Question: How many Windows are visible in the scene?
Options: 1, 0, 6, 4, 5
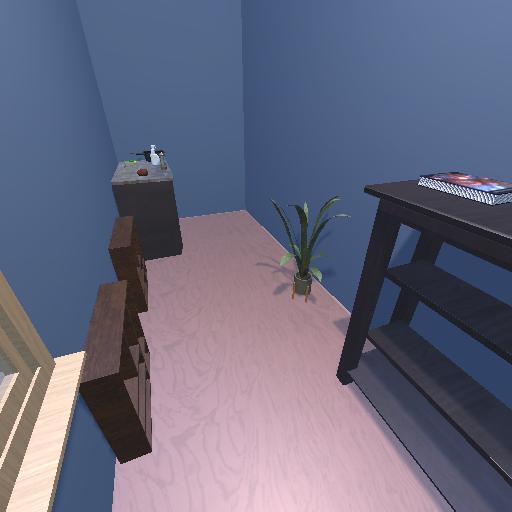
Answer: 1